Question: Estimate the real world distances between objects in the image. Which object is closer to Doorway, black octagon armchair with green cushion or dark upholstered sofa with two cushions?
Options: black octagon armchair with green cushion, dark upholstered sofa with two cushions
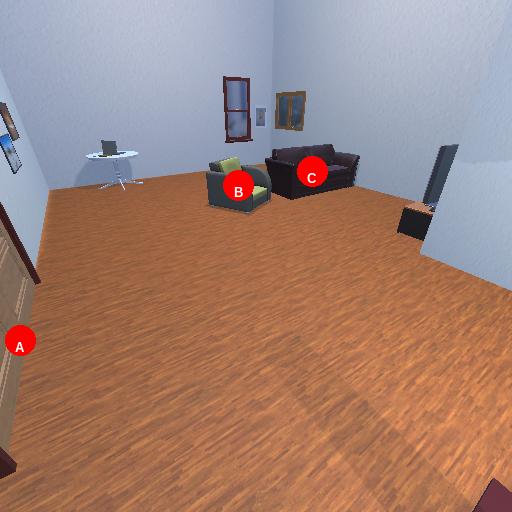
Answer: black octagon armchair with green cushion